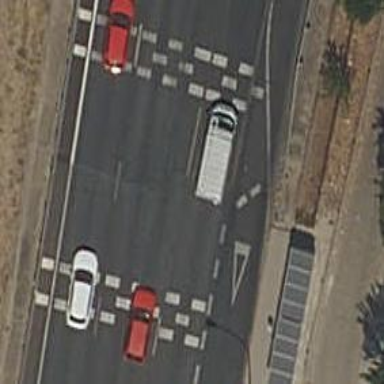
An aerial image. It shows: Traffic calming measure in place: rumble strips.